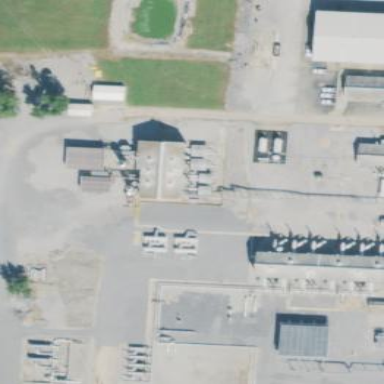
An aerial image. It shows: Industrial area with compression substation. The area is enclosed by fence.